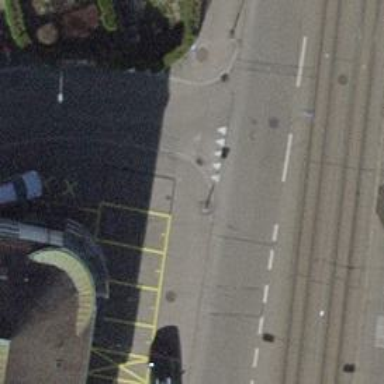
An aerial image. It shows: Kerb barrier.